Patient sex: M
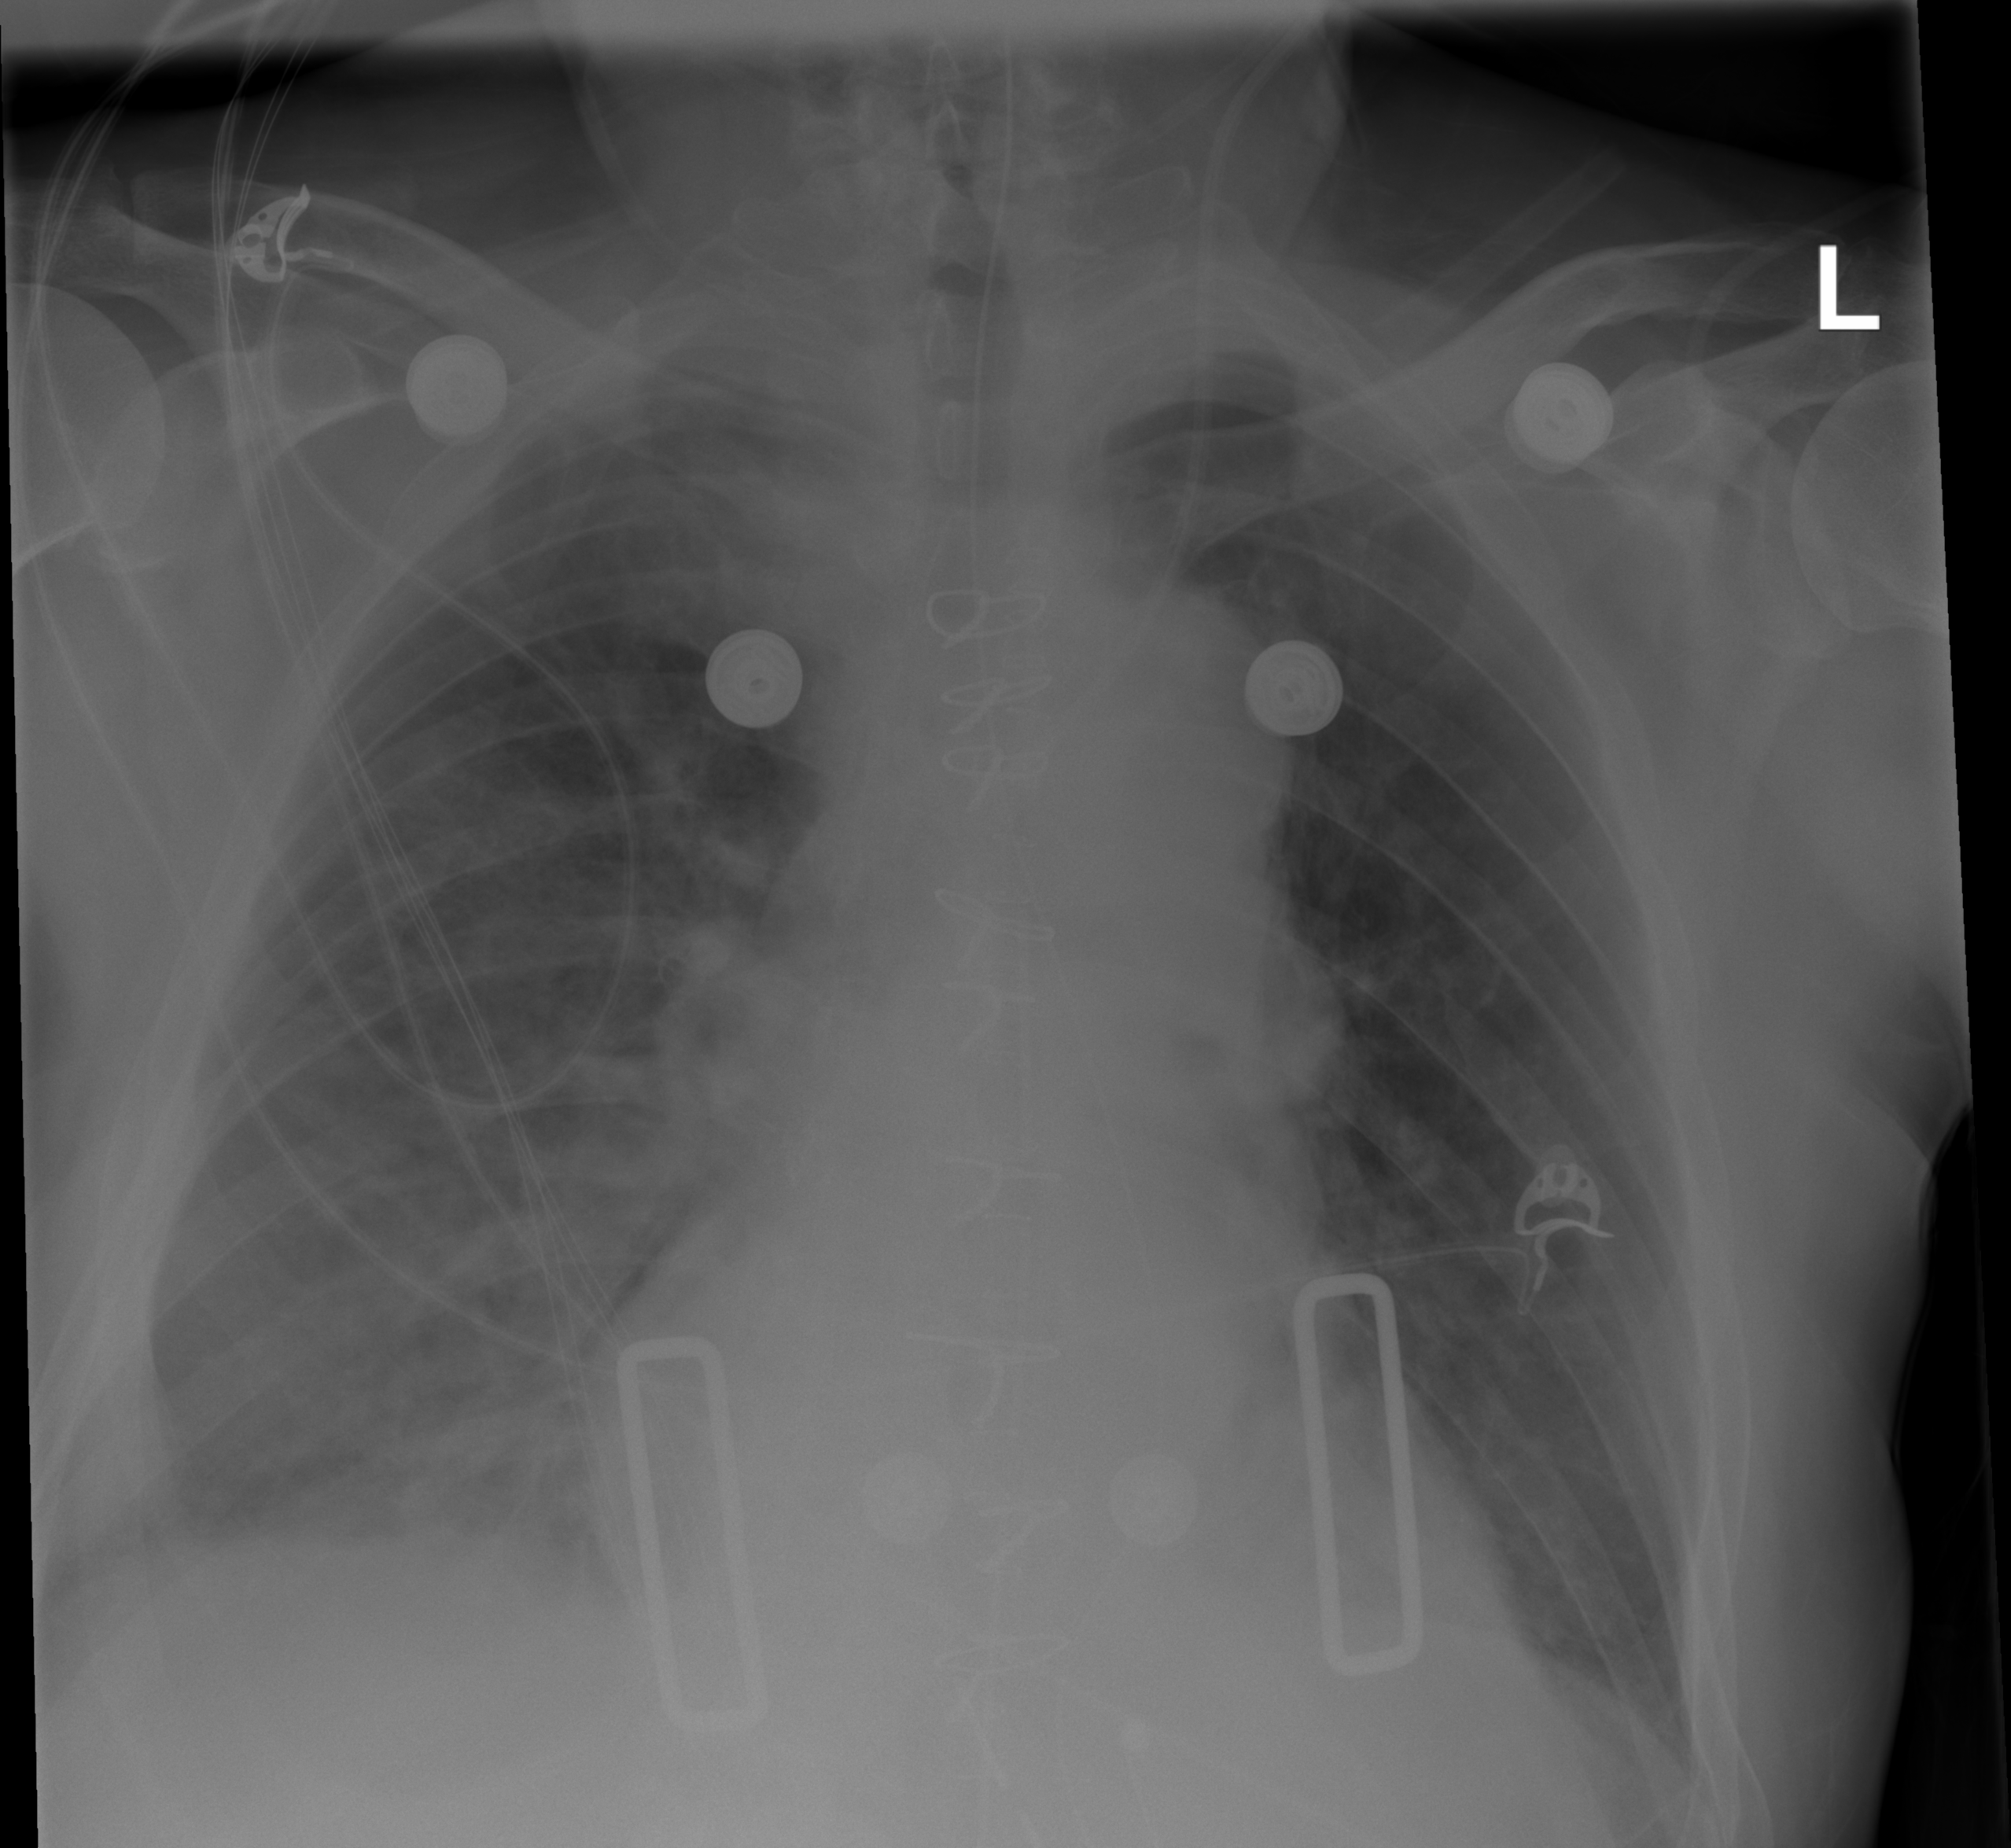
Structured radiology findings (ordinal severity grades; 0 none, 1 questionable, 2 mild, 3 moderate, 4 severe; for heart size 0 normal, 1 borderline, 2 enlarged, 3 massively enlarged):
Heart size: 0
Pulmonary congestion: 2
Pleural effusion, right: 2
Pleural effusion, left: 0
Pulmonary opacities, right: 0
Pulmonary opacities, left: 0
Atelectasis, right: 2
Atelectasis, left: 0